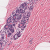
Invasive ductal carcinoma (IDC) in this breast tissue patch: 0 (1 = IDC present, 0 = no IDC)